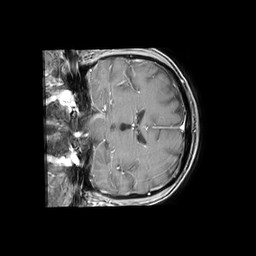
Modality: T1w
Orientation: coronal
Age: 48
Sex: male
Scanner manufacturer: philips
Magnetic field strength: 1.5 T
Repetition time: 0.2427 s
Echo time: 0.0019 s